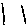
Label: line